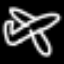
Label: airplane